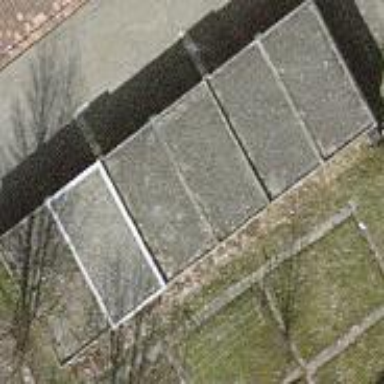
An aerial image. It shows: Garages with flat roofs.